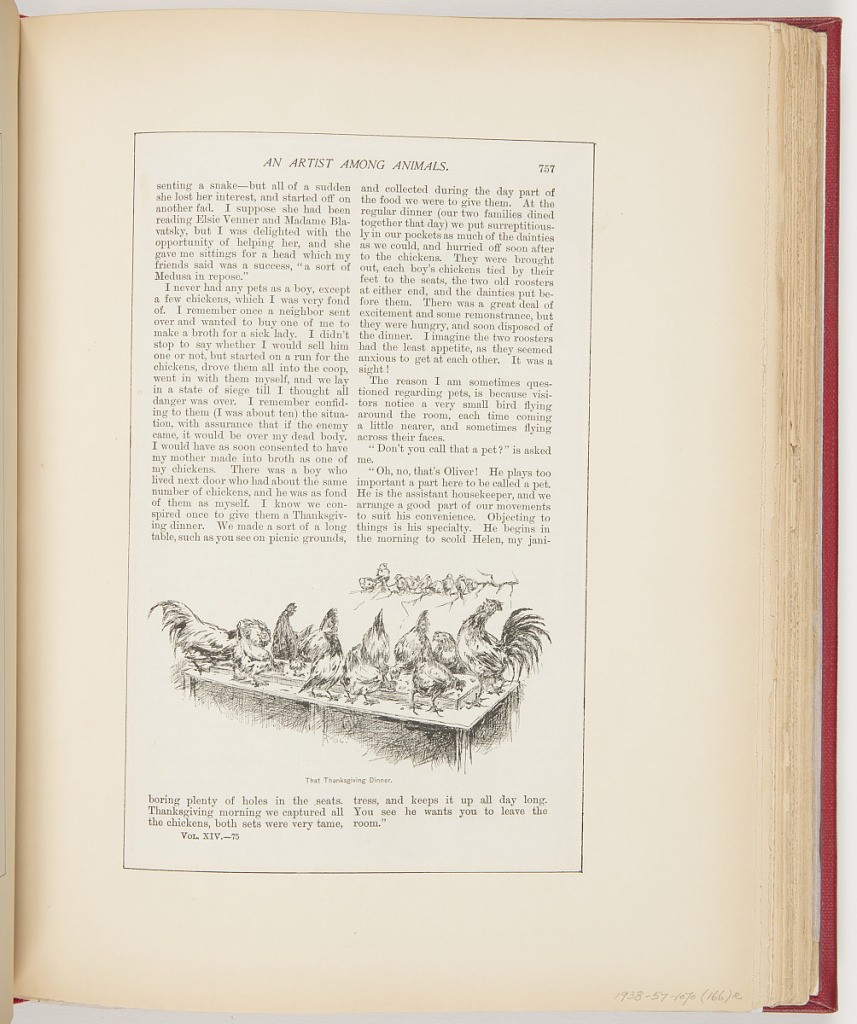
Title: Excerpt from "An Artist Among Animals" from Scribner's Magazine (XIV, No. 6, December 1893, p. 757, 758)
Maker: Frederick Stuart Church, American, 1842–1924
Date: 1893
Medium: Printed in black ink on paper
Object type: Ephemera
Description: Article clipping from Scribner's Magazine on Frederick Stuart Church and his creative process. Page 757 has one illustration in the lower center of chickens eating. Page 758 has one illustration upper left of a rag doll.